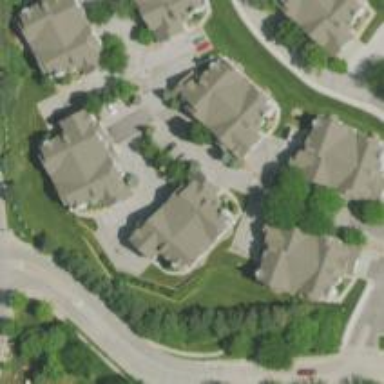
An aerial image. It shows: Living street.